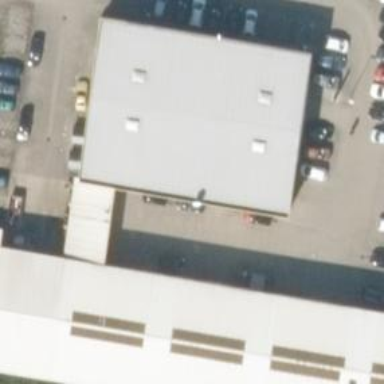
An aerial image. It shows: Shop that sells cars.